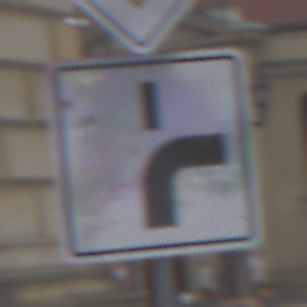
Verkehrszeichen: VerlaufVorfahrtsstrasse8
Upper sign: Vorfahrtsstrasse
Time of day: Midday
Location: Outdoor (Urban)
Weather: Overcast
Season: NotSpecified
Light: Natural